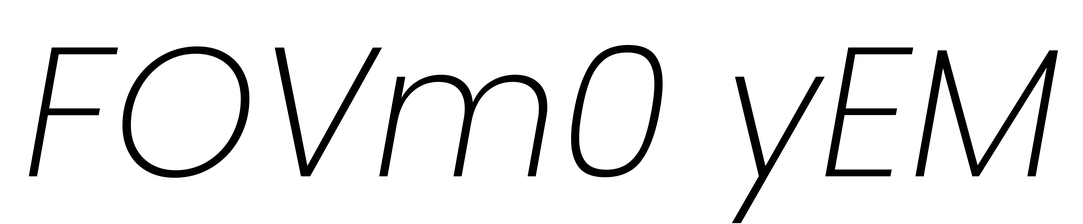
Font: Poppins-ExtraLightItalic